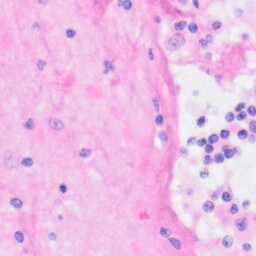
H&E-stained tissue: Kidney